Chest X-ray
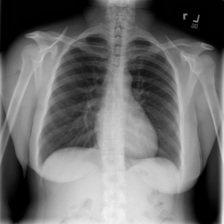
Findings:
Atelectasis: negative
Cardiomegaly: negative
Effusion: negative
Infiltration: negative
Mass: negative
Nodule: negative
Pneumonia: negative
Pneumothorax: negative
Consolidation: negative
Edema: negative
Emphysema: negative
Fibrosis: negative
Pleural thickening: negative
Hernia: negative